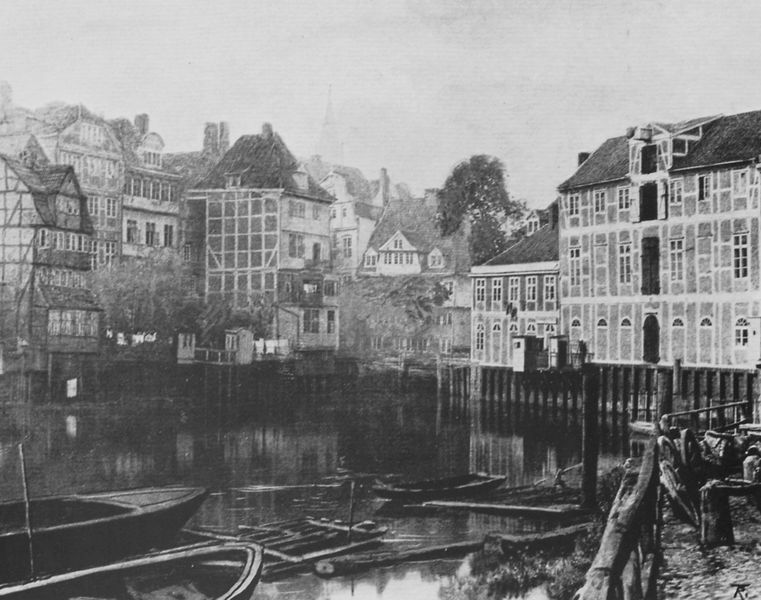
Titel: Sülze und Teerhof
Künstler: Charles Fuchs
Schlagwörter: baum, dunkel, gemälde, himmel, meer, wasser, weiß, aquarell, baumstämme, bäume, fluss, kirchturm, landschaft, see, stadt, teich, ufer, fenster, grau, holz, schwarz, stützen, zeichnung, dach, gebäude, haus, zaun, malerei, architektur, signatur, öl, häuser, pfähle, spiegelung, kanal, kirche, boot, boote, kahn, ruder, schiff, schiffe, ansicht, fassaden, ort, venedig, wohnhäuser, stab, dorf, dächer, mauer, sigantur, hafen, kähne, kai, stille, holzsteg, steg, stämme, balken, geländer, bucht, pfosten, stege, foto, fotografie, stadtansicht, ebbe, erker, fischerboot, pfahl, kohle, kran, wasseroberfläche, gauben, druck, schwarz-weiß, blanc, noir, stelzen, maison, floss, mittelalter, fachwerk, fachwerkhäuser, gaube, gravure, bote, fotographie, paysage, aufnahme, absperrung, hölzer, anlegestelle, hafenbecken, eau, stadel, ville, speicher, amsterdam, maisons, hafenstadt, port, nachen, fester, fundamente, lagerhaus, altstadt, palais, photographie, barke, fleet, barques, reflet, rivière, barque, venise, noir et blanc, photo, flösse, floos, bateau, provinz, colombage, rondin, stdädtchen, submissionen, toiletten, nord, bretagne, 19. jahrhundert, rstadt, r, pictorialisme, ri, ru, alsace, rouen, lille, dunkerque, calais, colombages, st malo